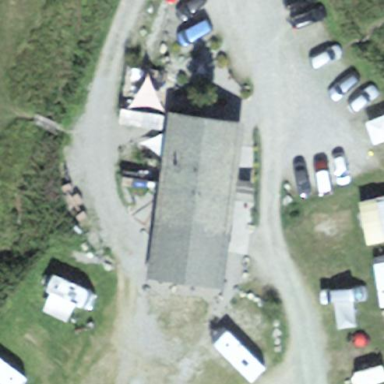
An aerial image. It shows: Kiosk building.